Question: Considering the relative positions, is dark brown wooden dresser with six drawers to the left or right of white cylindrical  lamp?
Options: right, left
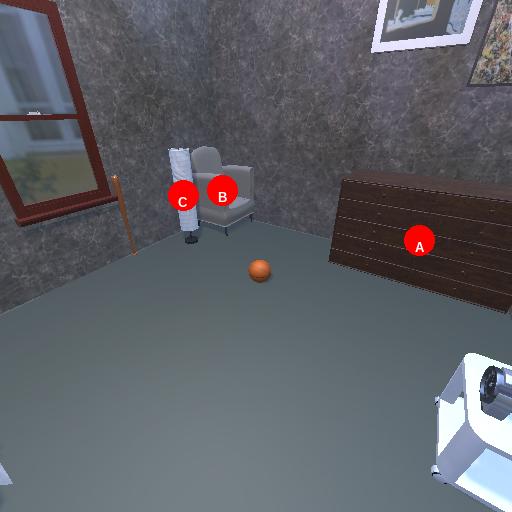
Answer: right